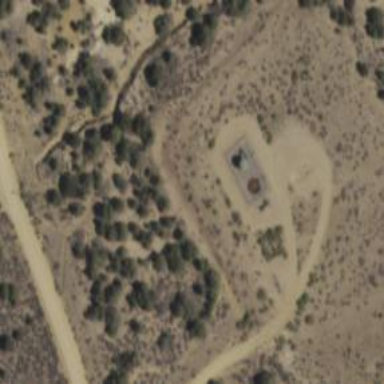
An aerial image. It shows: Storage tank that is man-made.